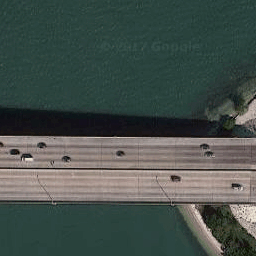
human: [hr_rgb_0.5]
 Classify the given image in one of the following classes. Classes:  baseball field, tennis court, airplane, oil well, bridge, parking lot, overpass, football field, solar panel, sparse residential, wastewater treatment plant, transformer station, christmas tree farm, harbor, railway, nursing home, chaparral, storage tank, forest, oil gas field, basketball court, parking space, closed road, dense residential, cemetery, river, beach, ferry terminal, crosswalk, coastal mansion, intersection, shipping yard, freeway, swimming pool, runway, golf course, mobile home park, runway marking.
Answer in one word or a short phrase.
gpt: bridge